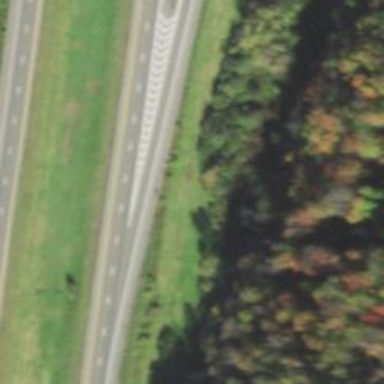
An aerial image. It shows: Motorway junction.